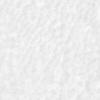
Label: no_change